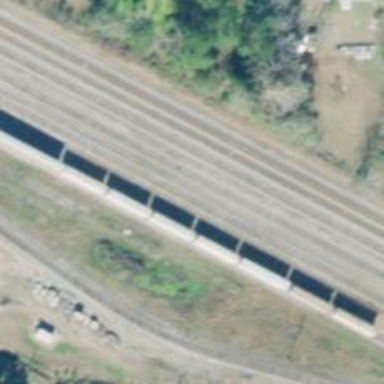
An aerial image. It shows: Manifest railway yard.